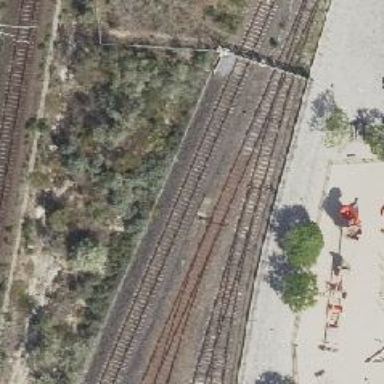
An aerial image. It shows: Railway switch with the turnout side on the left.